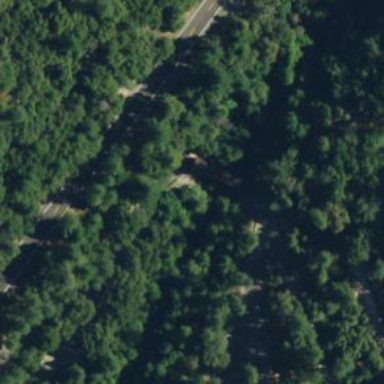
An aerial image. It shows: Unclassified road on bridge.